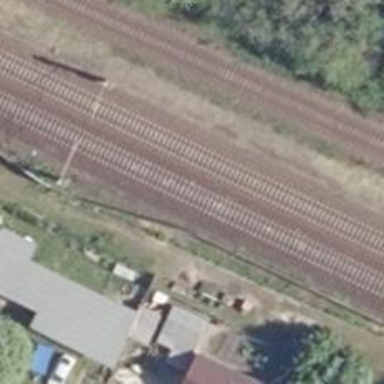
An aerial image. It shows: Railway track with contact line for electrification.